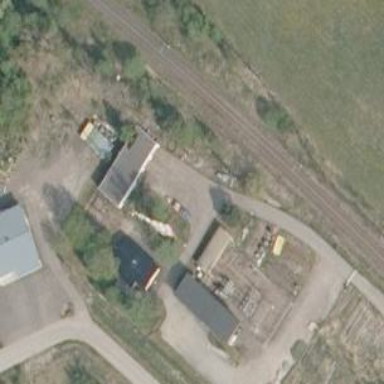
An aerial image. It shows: Railway signal.